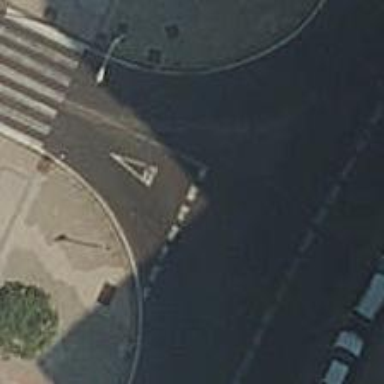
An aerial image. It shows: Road with "give way" sign.